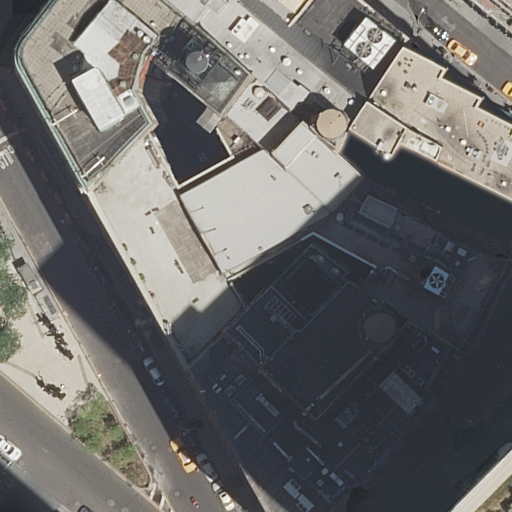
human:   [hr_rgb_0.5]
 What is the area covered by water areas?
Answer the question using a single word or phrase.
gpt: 0m2

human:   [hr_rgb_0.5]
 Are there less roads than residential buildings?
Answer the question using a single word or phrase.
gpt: yes

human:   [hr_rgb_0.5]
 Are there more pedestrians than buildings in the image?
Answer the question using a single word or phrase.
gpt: no

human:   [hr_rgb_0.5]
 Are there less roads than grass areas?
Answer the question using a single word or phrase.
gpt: no

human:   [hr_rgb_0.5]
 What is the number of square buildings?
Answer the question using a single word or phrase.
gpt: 0

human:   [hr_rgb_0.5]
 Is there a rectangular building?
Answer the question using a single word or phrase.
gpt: yes

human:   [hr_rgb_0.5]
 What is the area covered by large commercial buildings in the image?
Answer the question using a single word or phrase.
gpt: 0m2

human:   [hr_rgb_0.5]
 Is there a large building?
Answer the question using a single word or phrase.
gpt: yes

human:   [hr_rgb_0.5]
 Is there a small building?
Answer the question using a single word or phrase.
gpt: yes

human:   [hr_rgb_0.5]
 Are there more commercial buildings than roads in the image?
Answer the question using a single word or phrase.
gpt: no

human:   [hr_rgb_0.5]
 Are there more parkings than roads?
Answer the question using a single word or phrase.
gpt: no

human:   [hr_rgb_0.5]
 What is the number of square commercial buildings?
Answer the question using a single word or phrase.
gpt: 0

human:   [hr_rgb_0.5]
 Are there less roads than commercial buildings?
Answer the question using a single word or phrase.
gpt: no

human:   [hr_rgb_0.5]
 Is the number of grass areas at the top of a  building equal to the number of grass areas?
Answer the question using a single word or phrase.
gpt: yes

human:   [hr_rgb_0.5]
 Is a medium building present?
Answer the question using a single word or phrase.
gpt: no

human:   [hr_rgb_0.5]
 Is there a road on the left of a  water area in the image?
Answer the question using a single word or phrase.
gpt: no

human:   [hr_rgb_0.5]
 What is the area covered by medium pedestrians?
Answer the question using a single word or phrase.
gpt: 337m2

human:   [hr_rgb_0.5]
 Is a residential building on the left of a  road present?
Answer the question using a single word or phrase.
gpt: yes

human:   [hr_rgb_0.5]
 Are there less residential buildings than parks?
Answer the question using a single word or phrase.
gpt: no

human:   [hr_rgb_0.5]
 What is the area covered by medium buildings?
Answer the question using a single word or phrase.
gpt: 0m2

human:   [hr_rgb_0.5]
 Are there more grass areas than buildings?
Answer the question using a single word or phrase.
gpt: no

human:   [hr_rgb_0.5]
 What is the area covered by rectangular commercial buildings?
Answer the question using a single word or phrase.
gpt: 0m2

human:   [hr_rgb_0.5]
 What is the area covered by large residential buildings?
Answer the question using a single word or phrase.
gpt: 4139m2

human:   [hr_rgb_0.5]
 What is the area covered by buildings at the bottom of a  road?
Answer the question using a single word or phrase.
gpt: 3513m2

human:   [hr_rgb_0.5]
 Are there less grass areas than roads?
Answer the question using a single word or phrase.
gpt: yes

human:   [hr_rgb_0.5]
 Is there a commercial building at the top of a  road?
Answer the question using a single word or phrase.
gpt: no

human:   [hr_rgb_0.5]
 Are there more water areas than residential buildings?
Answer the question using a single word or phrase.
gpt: no

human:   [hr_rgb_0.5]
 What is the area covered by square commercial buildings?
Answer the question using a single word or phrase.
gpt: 0m2

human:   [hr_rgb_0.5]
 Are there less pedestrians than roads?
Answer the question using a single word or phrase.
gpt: yes

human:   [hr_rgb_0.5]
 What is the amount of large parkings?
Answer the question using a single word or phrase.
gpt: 0

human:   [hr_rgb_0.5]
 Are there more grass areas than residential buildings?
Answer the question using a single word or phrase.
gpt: no

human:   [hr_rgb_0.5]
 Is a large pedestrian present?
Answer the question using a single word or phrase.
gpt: yes

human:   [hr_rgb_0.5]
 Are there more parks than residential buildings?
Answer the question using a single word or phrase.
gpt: no

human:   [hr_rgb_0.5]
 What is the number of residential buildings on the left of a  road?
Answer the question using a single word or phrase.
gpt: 3

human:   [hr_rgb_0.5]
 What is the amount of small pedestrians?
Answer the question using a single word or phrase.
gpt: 0

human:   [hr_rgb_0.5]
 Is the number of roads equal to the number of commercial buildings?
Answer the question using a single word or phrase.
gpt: no